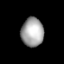
Tissue: lung
Cell type: Endothelial cells
Senescence score: 0.6276
Nuclear area (px): 630
Mean DAPI intensity: 164.768